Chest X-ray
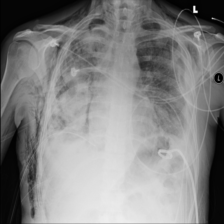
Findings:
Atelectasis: negative
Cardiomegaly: negative
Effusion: negative
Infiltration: negative
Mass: negative
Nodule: negative
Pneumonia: negative
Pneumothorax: positive
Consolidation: positive
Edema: negative
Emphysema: positive
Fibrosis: negative
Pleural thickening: negative
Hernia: negative